Question: Could you please tell me what does the underline symbols in the picture mean (they are not there in insert mode, when I write something to that place it will get underlined) and how to get rid of them?

thank you
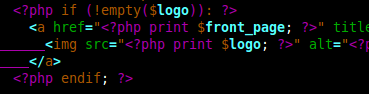
Answer: As far as I can tell, vim is underlining tab characters. This (answered) question may help you: <URL>